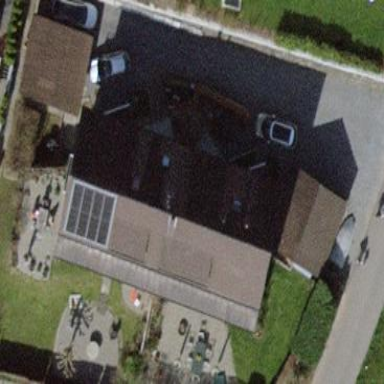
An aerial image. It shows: Semi-detached house.